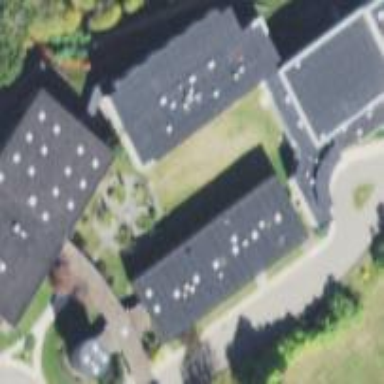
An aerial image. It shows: School building.